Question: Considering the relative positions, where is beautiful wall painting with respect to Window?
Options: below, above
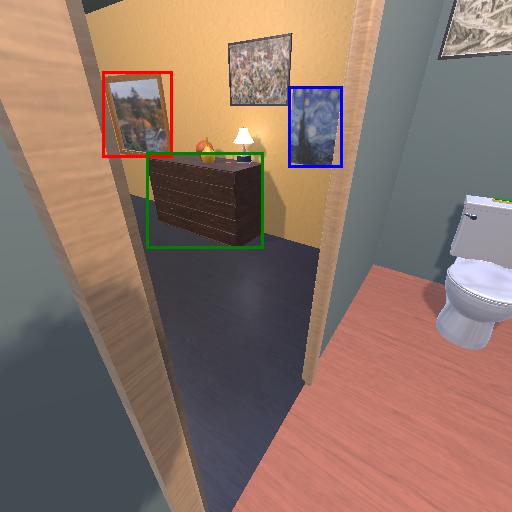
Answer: below